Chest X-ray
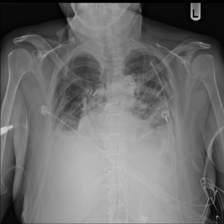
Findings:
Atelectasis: positive
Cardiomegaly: negative
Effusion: positive
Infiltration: negative
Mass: negative
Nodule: negative
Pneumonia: negative
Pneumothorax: negative
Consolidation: negative
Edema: negative
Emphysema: negative
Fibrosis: negative
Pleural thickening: negative
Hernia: negative